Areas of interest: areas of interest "Sport and cultural"
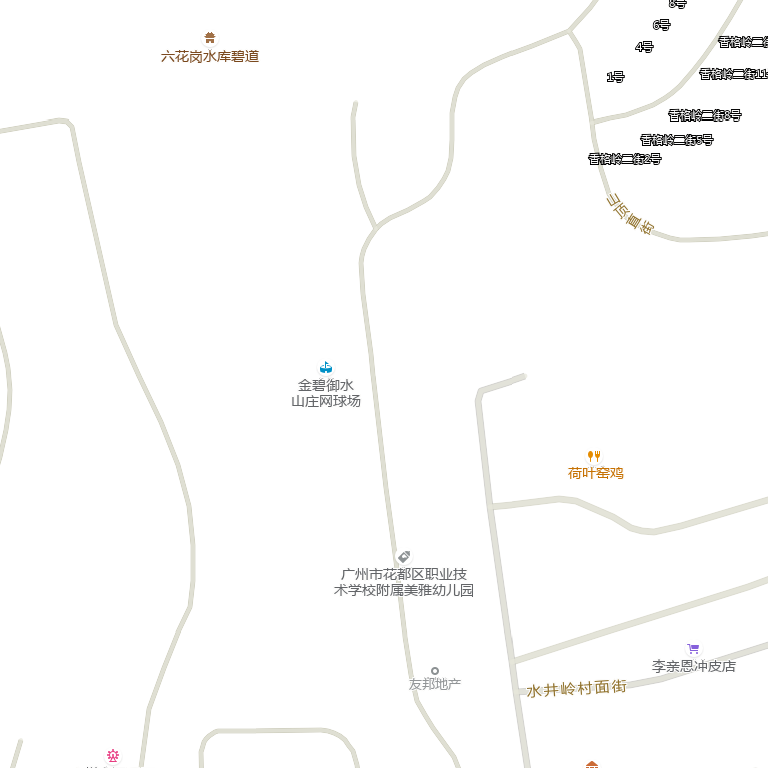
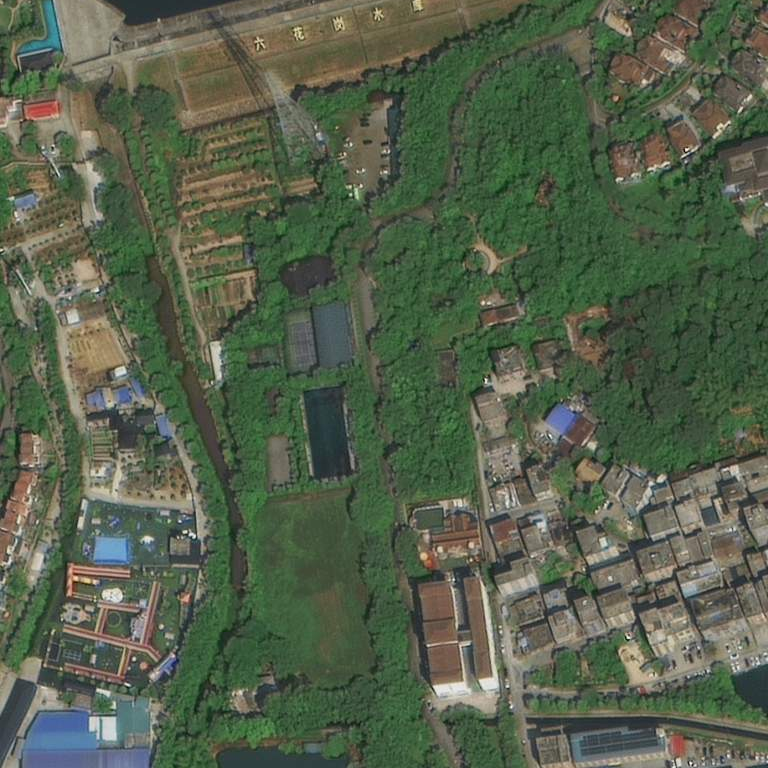